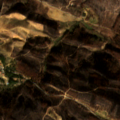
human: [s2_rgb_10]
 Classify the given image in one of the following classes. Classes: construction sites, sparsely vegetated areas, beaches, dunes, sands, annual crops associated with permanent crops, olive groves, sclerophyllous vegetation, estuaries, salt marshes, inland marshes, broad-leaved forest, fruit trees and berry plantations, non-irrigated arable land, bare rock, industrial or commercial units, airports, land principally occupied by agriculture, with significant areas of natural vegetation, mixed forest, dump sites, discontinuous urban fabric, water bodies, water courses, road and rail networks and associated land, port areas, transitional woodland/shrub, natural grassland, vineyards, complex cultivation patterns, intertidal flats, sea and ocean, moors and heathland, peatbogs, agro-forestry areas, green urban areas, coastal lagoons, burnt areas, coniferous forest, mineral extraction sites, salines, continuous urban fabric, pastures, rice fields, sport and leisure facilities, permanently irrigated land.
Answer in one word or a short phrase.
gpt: annual crops associated with permanent crops, land principally occupied by agriculture, with significant areas of natural vegetation, coniferous forest, transitional woodland/shrub